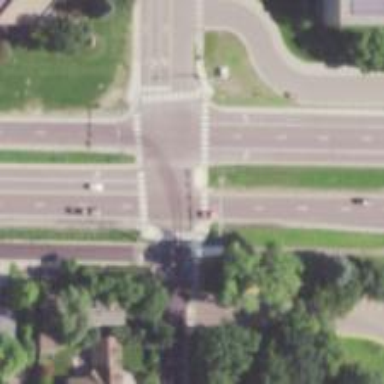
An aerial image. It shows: Crossing on the cycleway.